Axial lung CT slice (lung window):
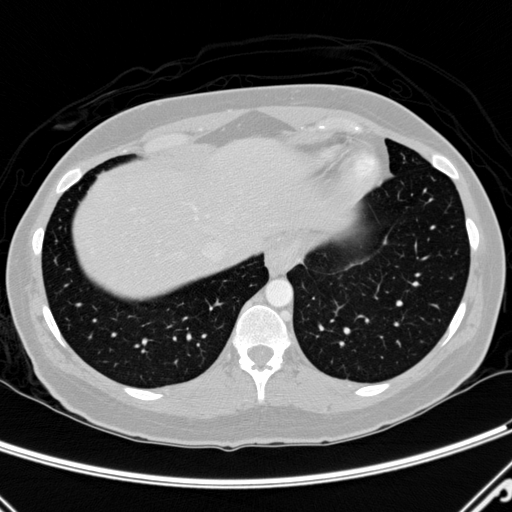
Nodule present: no